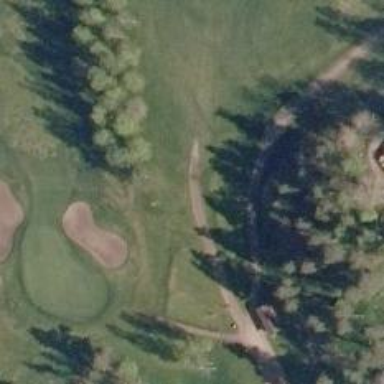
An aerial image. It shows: Path for both road and golf.